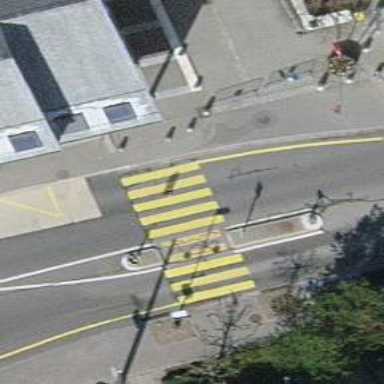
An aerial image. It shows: Uncontrolled zebra crossing with central island.